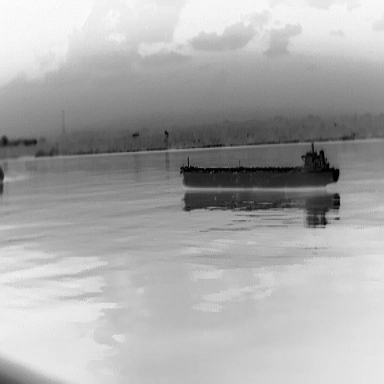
There is a liner in the infrared image.